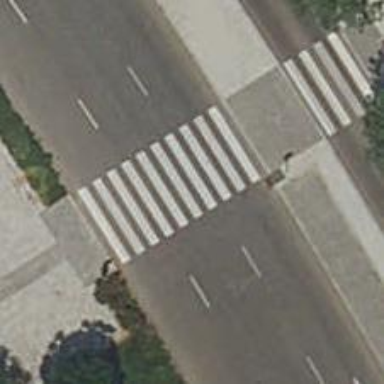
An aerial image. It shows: Uncontrolled crossing on the road.